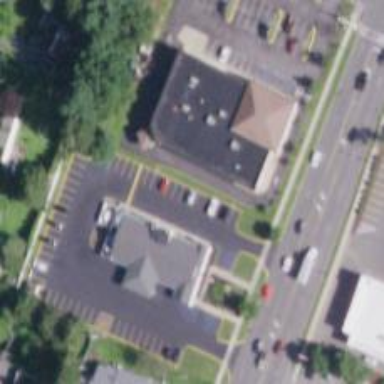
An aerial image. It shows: Pharmacy providing healthcare services.